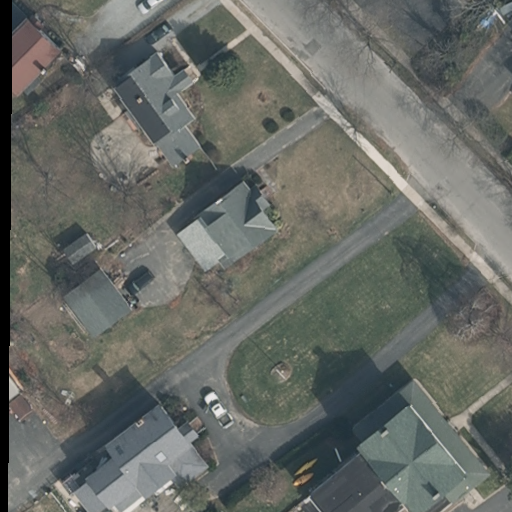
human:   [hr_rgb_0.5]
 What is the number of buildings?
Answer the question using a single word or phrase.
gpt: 8

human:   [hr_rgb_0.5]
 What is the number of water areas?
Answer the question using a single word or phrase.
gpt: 0

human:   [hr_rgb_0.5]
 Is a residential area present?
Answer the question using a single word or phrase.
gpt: yes

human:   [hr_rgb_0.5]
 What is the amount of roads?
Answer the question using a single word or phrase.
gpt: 1

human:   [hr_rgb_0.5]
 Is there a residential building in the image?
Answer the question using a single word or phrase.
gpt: yes

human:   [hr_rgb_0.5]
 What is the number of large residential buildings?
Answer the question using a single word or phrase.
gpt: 0

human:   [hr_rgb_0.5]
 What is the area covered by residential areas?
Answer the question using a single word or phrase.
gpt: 8109m2

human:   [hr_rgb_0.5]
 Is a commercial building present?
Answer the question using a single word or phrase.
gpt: no

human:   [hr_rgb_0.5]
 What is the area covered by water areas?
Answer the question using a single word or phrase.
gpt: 0m2

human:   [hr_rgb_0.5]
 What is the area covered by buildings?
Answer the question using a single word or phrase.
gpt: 614m2

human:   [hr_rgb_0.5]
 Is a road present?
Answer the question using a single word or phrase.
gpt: yes

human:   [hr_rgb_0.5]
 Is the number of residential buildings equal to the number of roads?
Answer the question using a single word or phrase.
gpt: no

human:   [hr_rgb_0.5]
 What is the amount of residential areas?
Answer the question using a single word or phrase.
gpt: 1

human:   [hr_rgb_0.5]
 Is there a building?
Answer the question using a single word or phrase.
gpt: yes

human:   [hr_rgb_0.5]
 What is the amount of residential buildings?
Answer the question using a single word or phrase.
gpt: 7

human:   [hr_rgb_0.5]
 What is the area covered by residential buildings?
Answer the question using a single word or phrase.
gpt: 514m2

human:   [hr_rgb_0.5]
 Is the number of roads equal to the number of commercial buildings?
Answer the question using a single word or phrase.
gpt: no

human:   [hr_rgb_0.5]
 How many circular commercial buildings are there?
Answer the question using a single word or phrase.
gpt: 0

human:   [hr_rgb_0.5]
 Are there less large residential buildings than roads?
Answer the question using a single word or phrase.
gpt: yes

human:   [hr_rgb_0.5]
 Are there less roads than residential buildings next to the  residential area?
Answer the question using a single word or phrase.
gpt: yes

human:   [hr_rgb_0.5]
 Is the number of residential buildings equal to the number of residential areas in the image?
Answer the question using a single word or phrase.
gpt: no

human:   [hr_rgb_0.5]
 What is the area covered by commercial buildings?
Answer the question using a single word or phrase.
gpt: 0m2

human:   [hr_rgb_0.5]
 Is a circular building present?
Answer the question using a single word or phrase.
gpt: no

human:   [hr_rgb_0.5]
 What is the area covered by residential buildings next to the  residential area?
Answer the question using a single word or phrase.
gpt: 514m2

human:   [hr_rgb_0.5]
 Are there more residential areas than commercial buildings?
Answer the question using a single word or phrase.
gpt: yes

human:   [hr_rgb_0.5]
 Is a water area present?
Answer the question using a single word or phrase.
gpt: no

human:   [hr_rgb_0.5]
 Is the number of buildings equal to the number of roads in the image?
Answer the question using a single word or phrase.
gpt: no

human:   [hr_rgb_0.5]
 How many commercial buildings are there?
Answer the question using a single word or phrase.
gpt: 0

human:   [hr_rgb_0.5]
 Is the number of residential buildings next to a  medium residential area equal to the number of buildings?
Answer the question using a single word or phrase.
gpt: no

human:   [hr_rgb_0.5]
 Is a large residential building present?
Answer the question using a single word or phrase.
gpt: no

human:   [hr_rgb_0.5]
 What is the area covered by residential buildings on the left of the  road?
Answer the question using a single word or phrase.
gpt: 375m2

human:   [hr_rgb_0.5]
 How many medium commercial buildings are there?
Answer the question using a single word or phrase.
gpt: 0

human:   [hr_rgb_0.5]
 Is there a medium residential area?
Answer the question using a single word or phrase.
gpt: no

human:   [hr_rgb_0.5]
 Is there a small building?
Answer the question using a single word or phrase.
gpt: yes

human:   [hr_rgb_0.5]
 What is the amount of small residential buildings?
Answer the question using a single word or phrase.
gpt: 4

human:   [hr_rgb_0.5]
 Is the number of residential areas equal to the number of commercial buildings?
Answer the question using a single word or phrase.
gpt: no

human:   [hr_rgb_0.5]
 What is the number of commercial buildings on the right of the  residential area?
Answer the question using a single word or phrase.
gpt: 0

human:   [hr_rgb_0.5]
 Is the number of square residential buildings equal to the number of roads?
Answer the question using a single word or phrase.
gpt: no

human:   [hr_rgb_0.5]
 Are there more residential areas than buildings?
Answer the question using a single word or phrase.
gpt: no

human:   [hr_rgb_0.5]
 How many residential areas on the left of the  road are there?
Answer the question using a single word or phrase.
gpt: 0

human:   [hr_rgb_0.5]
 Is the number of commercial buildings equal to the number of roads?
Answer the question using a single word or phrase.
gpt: no

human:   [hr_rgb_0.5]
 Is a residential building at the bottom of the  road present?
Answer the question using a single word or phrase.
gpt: yes

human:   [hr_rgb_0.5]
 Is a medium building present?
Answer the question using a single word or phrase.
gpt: yes

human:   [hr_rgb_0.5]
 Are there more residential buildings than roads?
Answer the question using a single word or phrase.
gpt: yes

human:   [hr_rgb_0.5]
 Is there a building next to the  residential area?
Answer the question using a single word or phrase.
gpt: yes

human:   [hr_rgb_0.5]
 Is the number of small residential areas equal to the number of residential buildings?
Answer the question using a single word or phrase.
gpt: no

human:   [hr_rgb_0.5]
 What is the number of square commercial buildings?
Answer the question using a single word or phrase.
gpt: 0

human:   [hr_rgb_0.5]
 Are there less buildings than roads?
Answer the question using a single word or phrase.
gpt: no

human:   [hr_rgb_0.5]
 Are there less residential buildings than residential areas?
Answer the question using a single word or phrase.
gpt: no

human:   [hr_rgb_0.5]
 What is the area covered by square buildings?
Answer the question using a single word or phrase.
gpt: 0m2

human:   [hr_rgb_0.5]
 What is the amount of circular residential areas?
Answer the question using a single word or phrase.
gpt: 0

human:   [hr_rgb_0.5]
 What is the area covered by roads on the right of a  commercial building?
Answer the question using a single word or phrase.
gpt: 0m2

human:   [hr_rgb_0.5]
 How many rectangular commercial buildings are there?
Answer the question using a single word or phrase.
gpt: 0

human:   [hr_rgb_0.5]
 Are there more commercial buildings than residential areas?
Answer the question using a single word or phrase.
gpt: no

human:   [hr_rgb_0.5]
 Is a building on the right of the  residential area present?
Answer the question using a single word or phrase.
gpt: yes

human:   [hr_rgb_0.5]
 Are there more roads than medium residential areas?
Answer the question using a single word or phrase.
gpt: yes

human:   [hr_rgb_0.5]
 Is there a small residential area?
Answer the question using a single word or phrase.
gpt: no

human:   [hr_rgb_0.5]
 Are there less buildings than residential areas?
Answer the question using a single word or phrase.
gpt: no

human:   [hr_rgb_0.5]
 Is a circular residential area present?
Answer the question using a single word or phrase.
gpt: no

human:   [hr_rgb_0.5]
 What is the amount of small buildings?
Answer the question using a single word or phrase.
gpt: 4

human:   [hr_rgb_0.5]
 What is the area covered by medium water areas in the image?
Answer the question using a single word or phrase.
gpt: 0m2

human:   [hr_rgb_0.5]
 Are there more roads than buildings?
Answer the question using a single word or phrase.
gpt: no

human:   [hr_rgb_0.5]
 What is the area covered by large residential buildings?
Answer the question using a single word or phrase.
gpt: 0m2

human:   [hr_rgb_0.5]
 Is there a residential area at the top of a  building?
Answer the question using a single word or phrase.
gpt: yes